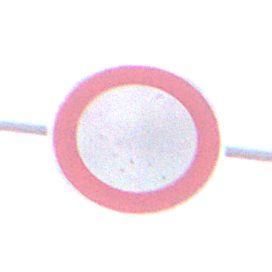
Verkehrszeichen: VerbotFahrzeugeAllerArt
Umgebung: Outdoor, Nature
Tageszeit: MorningAfternoon
Wetter: PartlyCloudy
Licht: Natural
Jahreszeit: NotSpecified
Kontrast: HighContrast